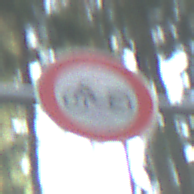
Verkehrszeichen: VerbotMofas
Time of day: MorningAfternoon
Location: Outdoor (Nature)
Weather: Clear
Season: NotSpecified
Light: Natural